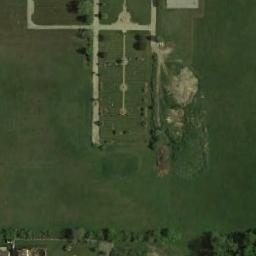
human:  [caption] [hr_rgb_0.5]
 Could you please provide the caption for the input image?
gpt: There are many green trees and several roads on the green grass .

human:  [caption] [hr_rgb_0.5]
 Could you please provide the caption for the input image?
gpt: This meadow has dense grasses and some clearings and some roads go through the meadow .

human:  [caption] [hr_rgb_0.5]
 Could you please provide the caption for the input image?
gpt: There are several roads of different lengths on the meadow .

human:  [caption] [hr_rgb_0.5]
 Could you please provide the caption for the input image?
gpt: The entire image is dominated by grass .

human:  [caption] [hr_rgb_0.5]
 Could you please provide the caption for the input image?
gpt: There are some roads and trees around the green meadow .